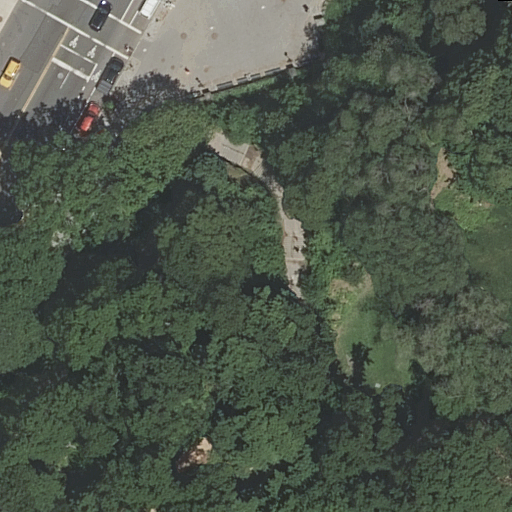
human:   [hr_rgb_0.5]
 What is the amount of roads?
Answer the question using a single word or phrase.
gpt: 6

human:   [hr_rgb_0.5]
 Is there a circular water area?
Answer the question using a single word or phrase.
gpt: no

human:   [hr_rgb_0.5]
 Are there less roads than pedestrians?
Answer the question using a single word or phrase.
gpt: no

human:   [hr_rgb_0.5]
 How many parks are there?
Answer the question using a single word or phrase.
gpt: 1

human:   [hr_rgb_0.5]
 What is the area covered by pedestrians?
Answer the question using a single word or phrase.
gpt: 640m2

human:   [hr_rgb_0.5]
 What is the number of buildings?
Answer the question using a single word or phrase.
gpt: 0

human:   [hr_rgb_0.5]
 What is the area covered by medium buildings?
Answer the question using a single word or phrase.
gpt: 0m2

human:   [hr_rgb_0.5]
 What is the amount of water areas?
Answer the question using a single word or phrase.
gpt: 0

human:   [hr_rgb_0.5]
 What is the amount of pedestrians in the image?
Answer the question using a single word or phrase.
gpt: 1

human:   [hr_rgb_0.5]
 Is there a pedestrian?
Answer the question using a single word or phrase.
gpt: yes

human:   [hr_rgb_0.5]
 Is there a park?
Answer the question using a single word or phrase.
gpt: yes

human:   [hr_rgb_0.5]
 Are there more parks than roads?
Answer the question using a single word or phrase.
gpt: no

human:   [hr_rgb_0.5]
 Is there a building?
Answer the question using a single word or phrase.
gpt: no

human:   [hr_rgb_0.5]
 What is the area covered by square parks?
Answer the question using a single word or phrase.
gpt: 0m2

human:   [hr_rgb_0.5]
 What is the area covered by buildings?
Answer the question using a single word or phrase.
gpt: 0m2

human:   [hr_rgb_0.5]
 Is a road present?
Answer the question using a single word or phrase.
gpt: yes

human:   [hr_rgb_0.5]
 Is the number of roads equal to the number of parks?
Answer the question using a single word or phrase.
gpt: no

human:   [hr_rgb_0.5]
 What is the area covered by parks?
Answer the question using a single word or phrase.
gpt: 10633m2

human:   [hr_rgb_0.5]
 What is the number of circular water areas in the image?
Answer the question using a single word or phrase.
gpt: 0

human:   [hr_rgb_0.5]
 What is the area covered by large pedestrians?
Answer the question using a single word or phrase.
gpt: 640m2

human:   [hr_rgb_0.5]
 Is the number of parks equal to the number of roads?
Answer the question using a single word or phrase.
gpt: no

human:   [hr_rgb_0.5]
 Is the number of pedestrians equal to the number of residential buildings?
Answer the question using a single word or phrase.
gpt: no

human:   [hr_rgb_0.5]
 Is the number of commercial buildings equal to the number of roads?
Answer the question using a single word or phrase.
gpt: no

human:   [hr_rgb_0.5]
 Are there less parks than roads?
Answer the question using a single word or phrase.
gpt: yes

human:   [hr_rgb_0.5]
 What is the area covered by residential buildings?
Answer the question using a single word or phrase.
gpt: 0m2

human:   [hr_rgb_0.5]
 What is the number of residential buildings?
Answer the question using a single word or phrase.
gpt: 0

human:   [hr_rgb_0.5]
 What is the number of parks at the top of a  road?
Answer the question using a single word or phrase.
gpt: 0

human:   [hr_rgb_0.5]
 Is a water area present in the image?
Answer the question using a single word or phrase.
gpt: no

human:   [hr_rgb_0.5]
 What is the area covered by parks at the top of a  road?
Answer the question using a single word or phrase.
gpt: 0m2

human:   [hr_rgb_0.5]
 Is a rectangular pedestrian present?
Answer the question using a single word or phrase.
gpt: yes

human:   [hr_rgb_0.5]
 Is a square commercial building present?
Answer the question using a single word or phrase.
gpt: no

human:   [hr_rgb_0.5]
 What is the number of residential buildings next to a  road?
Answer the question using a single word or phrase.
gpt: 0

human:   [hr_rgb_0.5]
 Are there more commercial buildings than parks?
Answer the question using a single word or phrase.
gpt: no

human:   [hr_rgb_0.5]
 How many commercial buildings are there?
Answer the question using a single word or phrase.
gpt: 0

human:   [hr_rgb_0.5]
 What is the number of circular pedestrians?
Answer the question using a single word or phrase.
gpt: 0

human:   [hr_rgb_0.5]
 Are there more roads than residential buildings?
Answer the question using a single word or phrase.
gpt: yes

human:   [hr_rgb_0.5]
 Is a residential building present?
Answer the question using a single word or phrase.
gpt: no

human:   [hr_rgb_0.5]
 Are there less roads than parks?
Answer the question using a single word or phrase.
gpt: no

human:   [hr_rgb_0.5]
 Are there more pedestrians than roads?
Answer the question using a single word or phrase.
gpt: no

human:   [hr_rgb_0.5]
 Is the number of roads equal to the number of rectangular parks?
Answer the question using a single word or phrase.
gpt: no

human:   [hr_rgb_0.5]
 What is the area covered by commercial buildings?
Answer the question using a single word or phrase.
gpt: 0m2

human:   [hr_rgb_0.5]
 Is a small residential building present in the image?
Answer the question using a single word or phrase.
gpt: no

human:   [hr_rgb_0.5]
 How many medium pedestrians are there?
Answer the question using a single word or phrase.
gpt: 0

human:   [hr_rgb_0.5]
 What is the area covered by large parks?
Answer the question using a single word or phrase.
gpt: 10633m2

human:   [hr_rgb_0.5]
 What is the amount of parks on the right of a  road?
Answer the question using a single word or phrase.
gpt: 1

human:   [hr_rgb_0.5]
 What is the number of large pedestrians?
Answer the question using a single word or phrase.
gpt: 1

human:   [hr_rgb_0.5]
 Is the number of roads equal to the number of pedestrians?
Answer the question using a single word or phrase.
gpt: no

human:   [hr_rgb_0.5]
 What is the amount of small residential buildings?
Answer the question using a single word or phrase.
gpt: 0

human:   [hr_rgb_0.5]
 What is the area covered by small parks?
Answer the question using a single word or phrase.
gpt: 0m2

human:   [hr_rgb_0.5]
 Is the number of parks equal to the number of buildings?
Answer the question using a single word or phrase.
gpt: no

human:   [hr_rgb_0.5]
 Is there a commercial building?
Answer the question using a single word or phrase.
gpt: no

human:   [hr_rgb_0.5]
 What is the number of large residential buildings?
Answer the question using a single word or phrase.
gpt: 0

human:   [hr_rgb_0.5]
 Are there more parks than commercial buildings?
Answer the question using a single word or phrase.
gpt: yes

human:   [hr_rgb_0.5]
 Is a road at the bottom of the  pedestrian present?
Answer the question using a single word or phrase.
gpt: yes

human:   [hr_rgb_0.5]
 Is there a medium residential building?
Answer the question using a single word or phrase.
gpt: no

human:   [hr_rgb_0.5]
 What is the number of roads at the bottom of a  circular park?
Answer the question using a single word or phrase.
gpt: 0

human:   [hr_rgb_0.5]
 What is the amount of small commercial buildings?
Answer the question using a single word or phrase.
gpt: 0

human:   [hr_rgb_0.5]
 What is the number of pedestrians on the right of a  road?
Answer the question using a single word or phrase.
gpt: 1

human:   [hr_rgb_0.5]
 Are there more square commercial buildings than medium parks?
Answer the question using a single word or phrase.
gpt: no

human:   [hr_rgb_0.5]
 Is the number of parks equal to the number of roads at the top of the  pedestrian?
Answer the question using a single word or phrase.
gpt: no

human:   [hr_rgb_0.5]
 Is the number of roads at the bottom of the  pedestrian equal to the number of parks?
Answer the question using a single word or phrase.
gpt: no

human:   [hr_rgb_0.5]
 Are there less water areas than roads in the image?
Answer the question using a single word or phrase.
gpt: yes

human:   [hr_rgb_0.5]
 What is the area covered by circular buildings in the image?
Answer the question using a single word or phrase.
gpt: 0m2

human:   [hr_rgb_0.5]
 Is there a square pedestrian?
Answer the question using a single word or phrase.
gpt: no